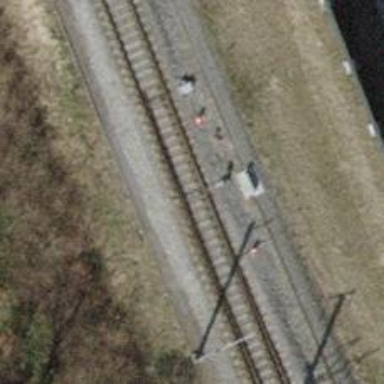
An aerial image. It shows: Railway switch.